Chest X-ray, PA view. Patient: 65 years old, sex M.
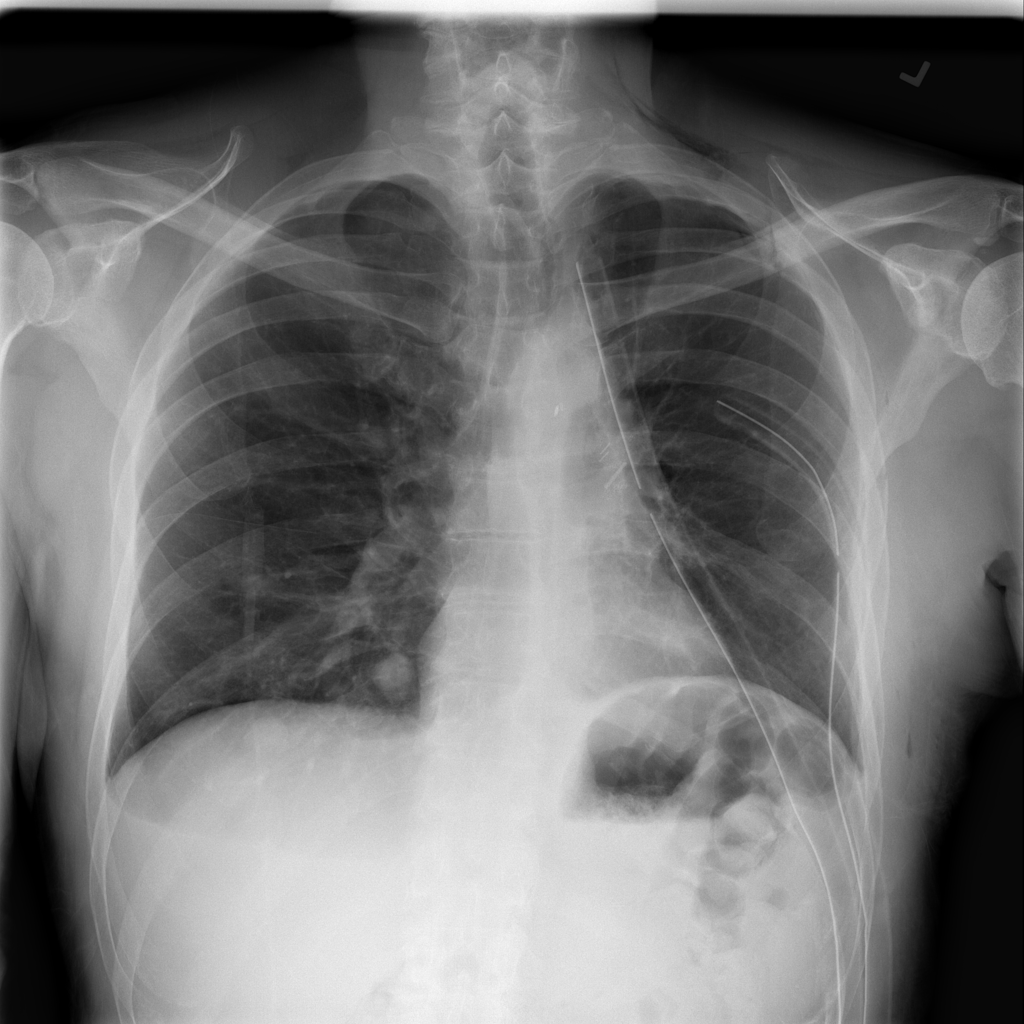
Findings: Emphysema, Nodule